Field crop: maize
Growth stage: 2
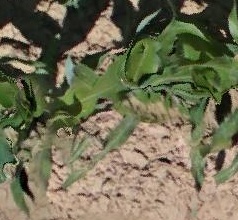
Species: maize